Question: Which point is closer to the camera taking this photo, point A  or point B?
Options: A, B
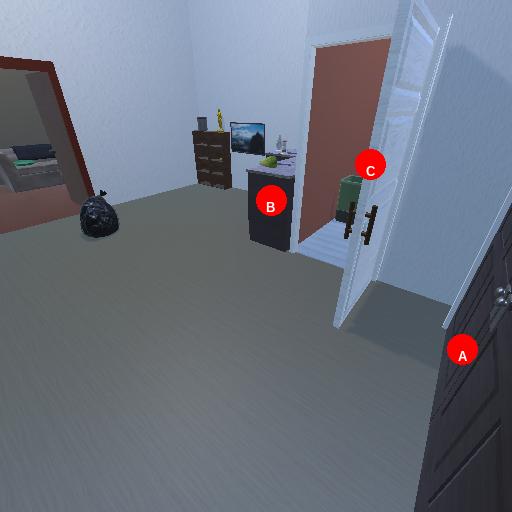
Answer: A